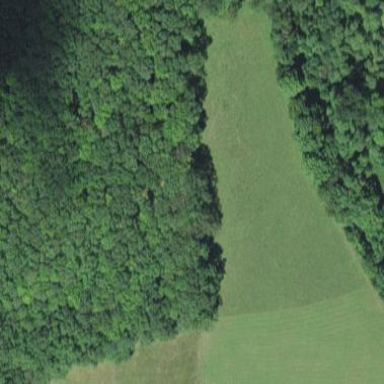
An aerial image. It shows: Serene woodland landscape.